Interaction volume radius: 5 \u00c5
Interaction volume height: 35 \u00c5
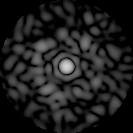
Disorder parameter: 0.8407